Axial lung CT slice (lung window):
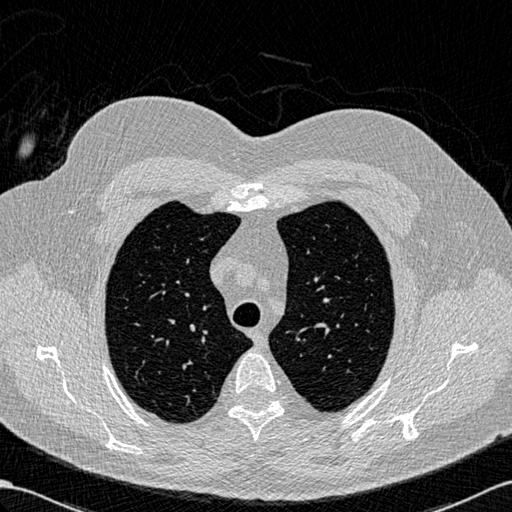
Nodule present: no